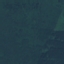
Land use / land cover: Forest